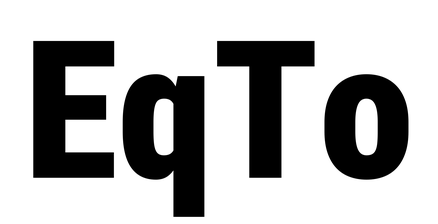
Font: Roboto_Condensed_Black